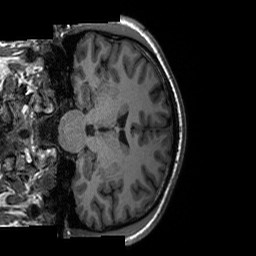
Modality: T1w
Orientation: coronal
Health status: ill
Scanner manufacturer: siemens
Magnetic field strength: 3 T
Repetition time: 2.3 s
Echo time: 0.00226 s